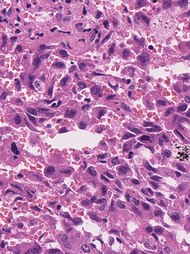
Tumor epithelial tissue: yes
Tumor-associated stroma tissue: no
Normal tissue: no